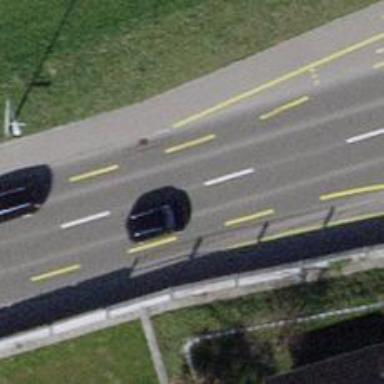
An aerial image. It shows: Primary highway with dedicated lane for cyclists.